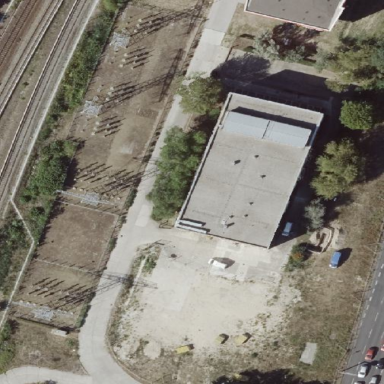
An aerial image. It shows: Distribution-level power substation.